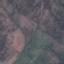
Land use / land cover class: HerbaceousVegetation